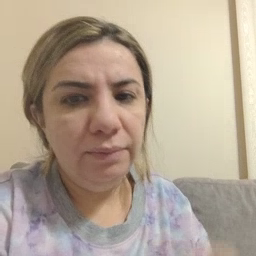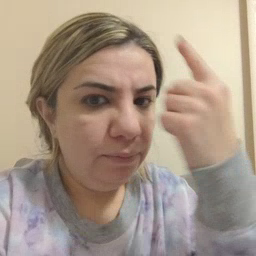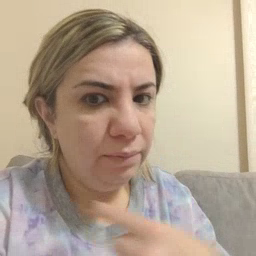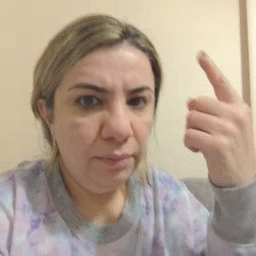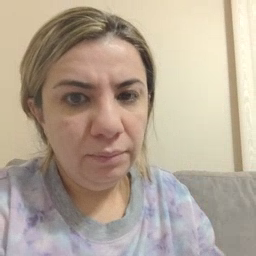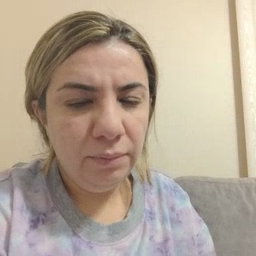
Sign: face